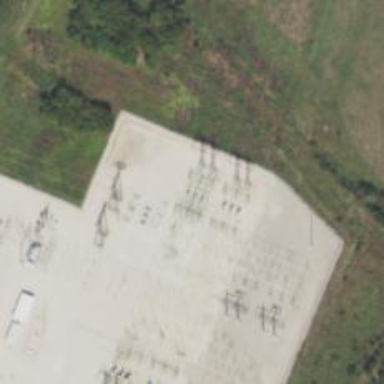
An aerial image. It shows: Switch for power supply.